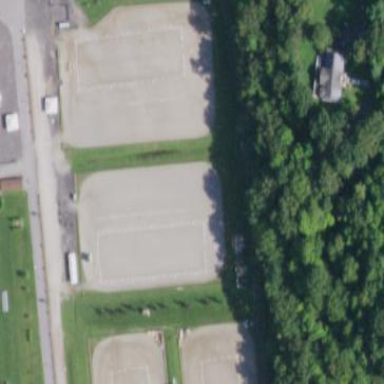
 perfect for horse riding and other equestrian activities."